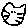
Label: cat